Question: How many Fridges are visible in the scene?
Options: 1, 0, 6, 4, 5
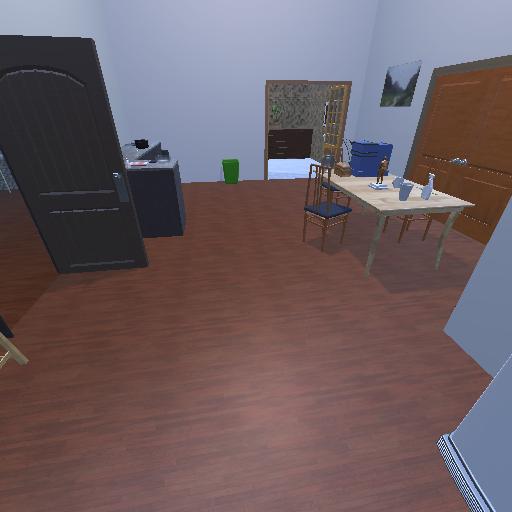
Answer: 1